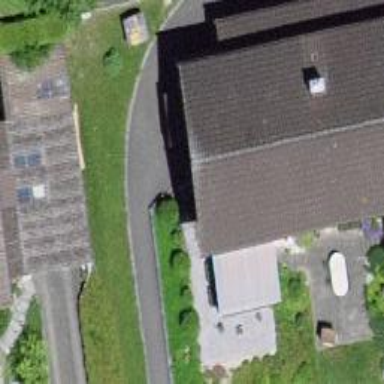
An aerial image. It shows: Residential building.